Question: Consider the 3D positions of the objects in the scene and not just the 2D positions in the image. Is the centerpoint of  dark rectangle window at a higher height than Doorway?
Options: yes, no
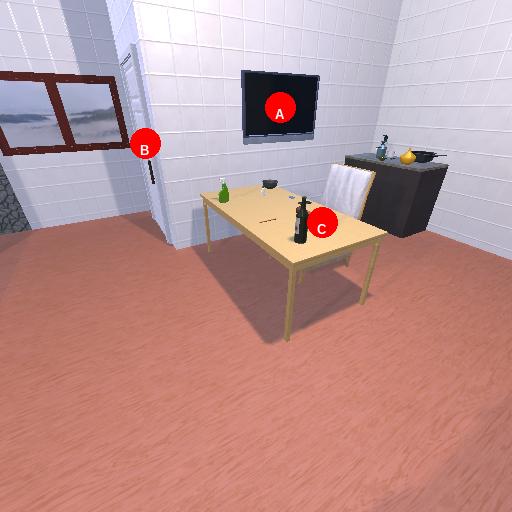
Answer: yes